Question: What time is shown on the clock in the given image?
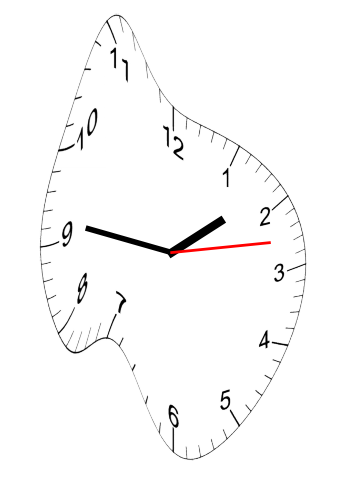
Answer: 01:46:13